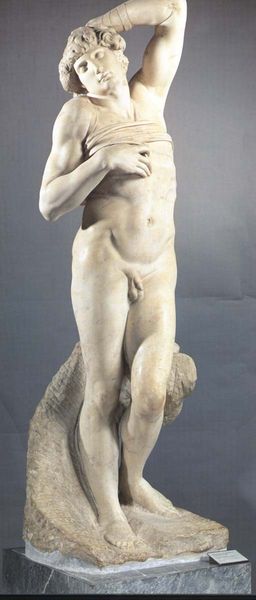
Titel: Sterbender Sklave
Künstler: Michelangelo
Institution: Paris, Musée du Louvre
Schlagwörter: hand, kopf, mann, nackt, weiß, marmor, nase, hemd, arm, arme, augen, gesicht, stein, haare, locken, renaissance, skulptur, statue, beine, füße, lasziv, italien, plastik, bauchnabel, ellenbogen, foto, penis, armband, jüngling, sklave, italienisch, micheangelo, aktdarstellung